RGB frame:
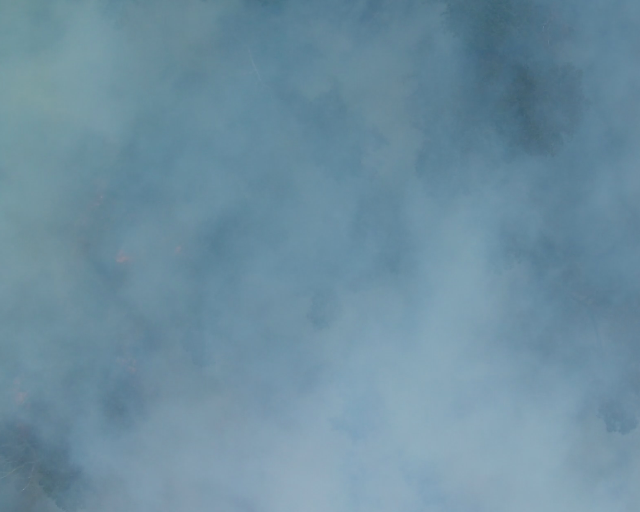
Thermal frame:
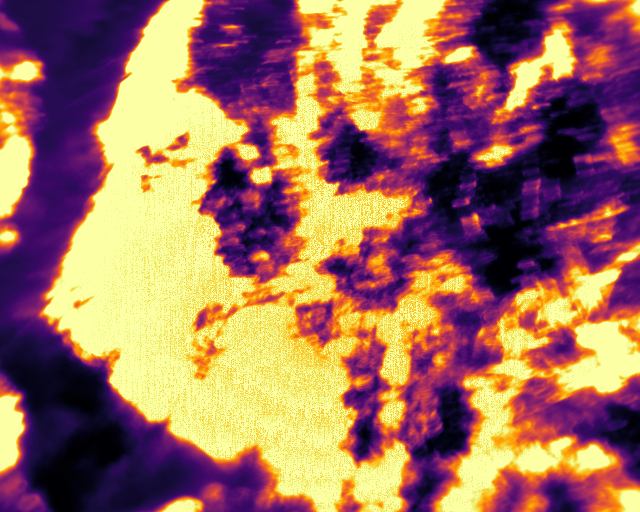
Captured: 2026-02-26 03:09:51
Pixels at or above 80 °C: 250103 (fraction of frame: 0.7633)